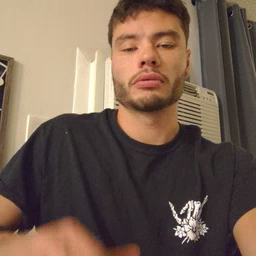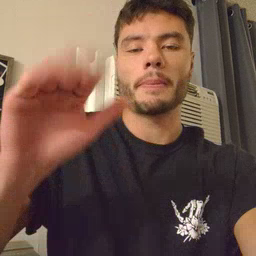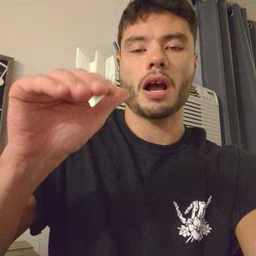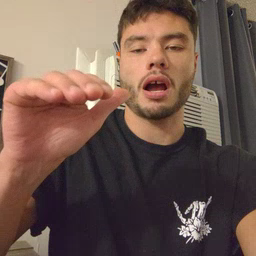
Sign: bye